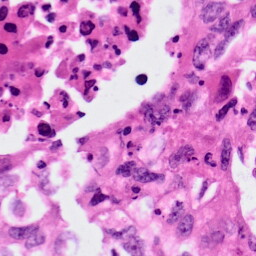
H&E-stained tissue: Lung